Interaction volume radius: 10 \u00c5
Interaction volume height: 10 \u00c5
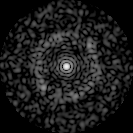
Disorder parameter: 0.8253